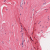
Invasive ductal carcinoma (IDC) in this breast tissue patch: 1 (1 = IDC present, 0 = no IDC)